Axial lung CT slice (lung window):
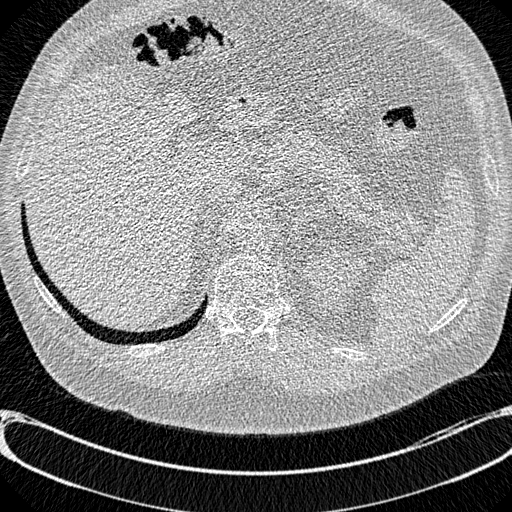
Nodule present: no